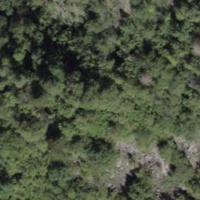
EUNIS habitat code: 44
Species observed at this site:
Genista germanica
Geranium sanguineum